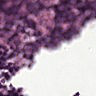
Metastatic tissue present: no